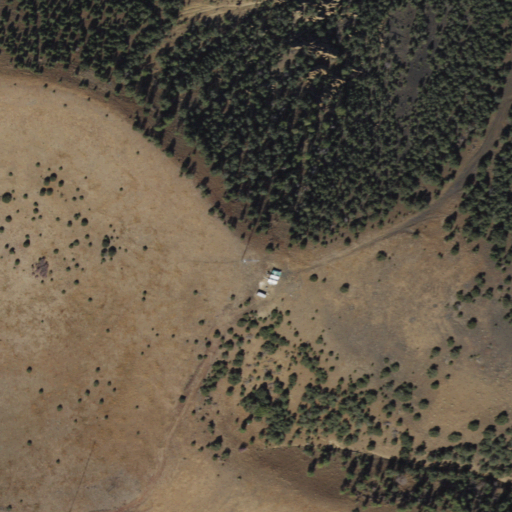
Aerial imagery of mountain in Arizona named Cerro Montoso containing evergreen forest, shrub, grassland, and low intensity development